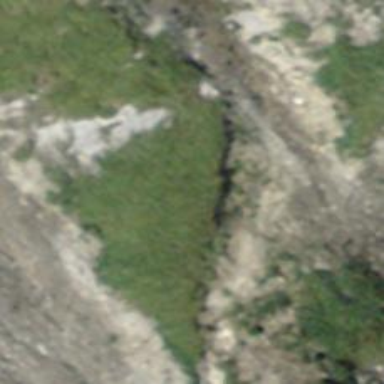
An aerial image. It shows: Drain that serves as waterway.